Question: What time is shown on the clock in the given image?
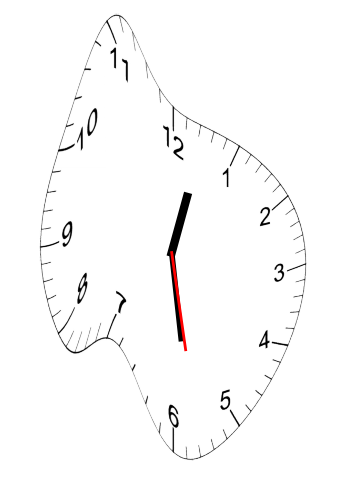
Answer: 12:28:28